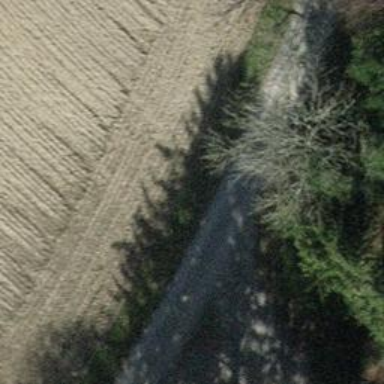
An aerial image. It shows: Gravel track with grade2 tracktype.